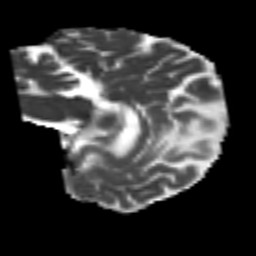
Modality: MD
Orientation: sagittal
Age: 56
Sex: male
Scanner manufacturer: siemens
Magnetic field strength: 3 T
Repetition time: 4.987 s
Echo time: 0.0792 s